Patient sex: M
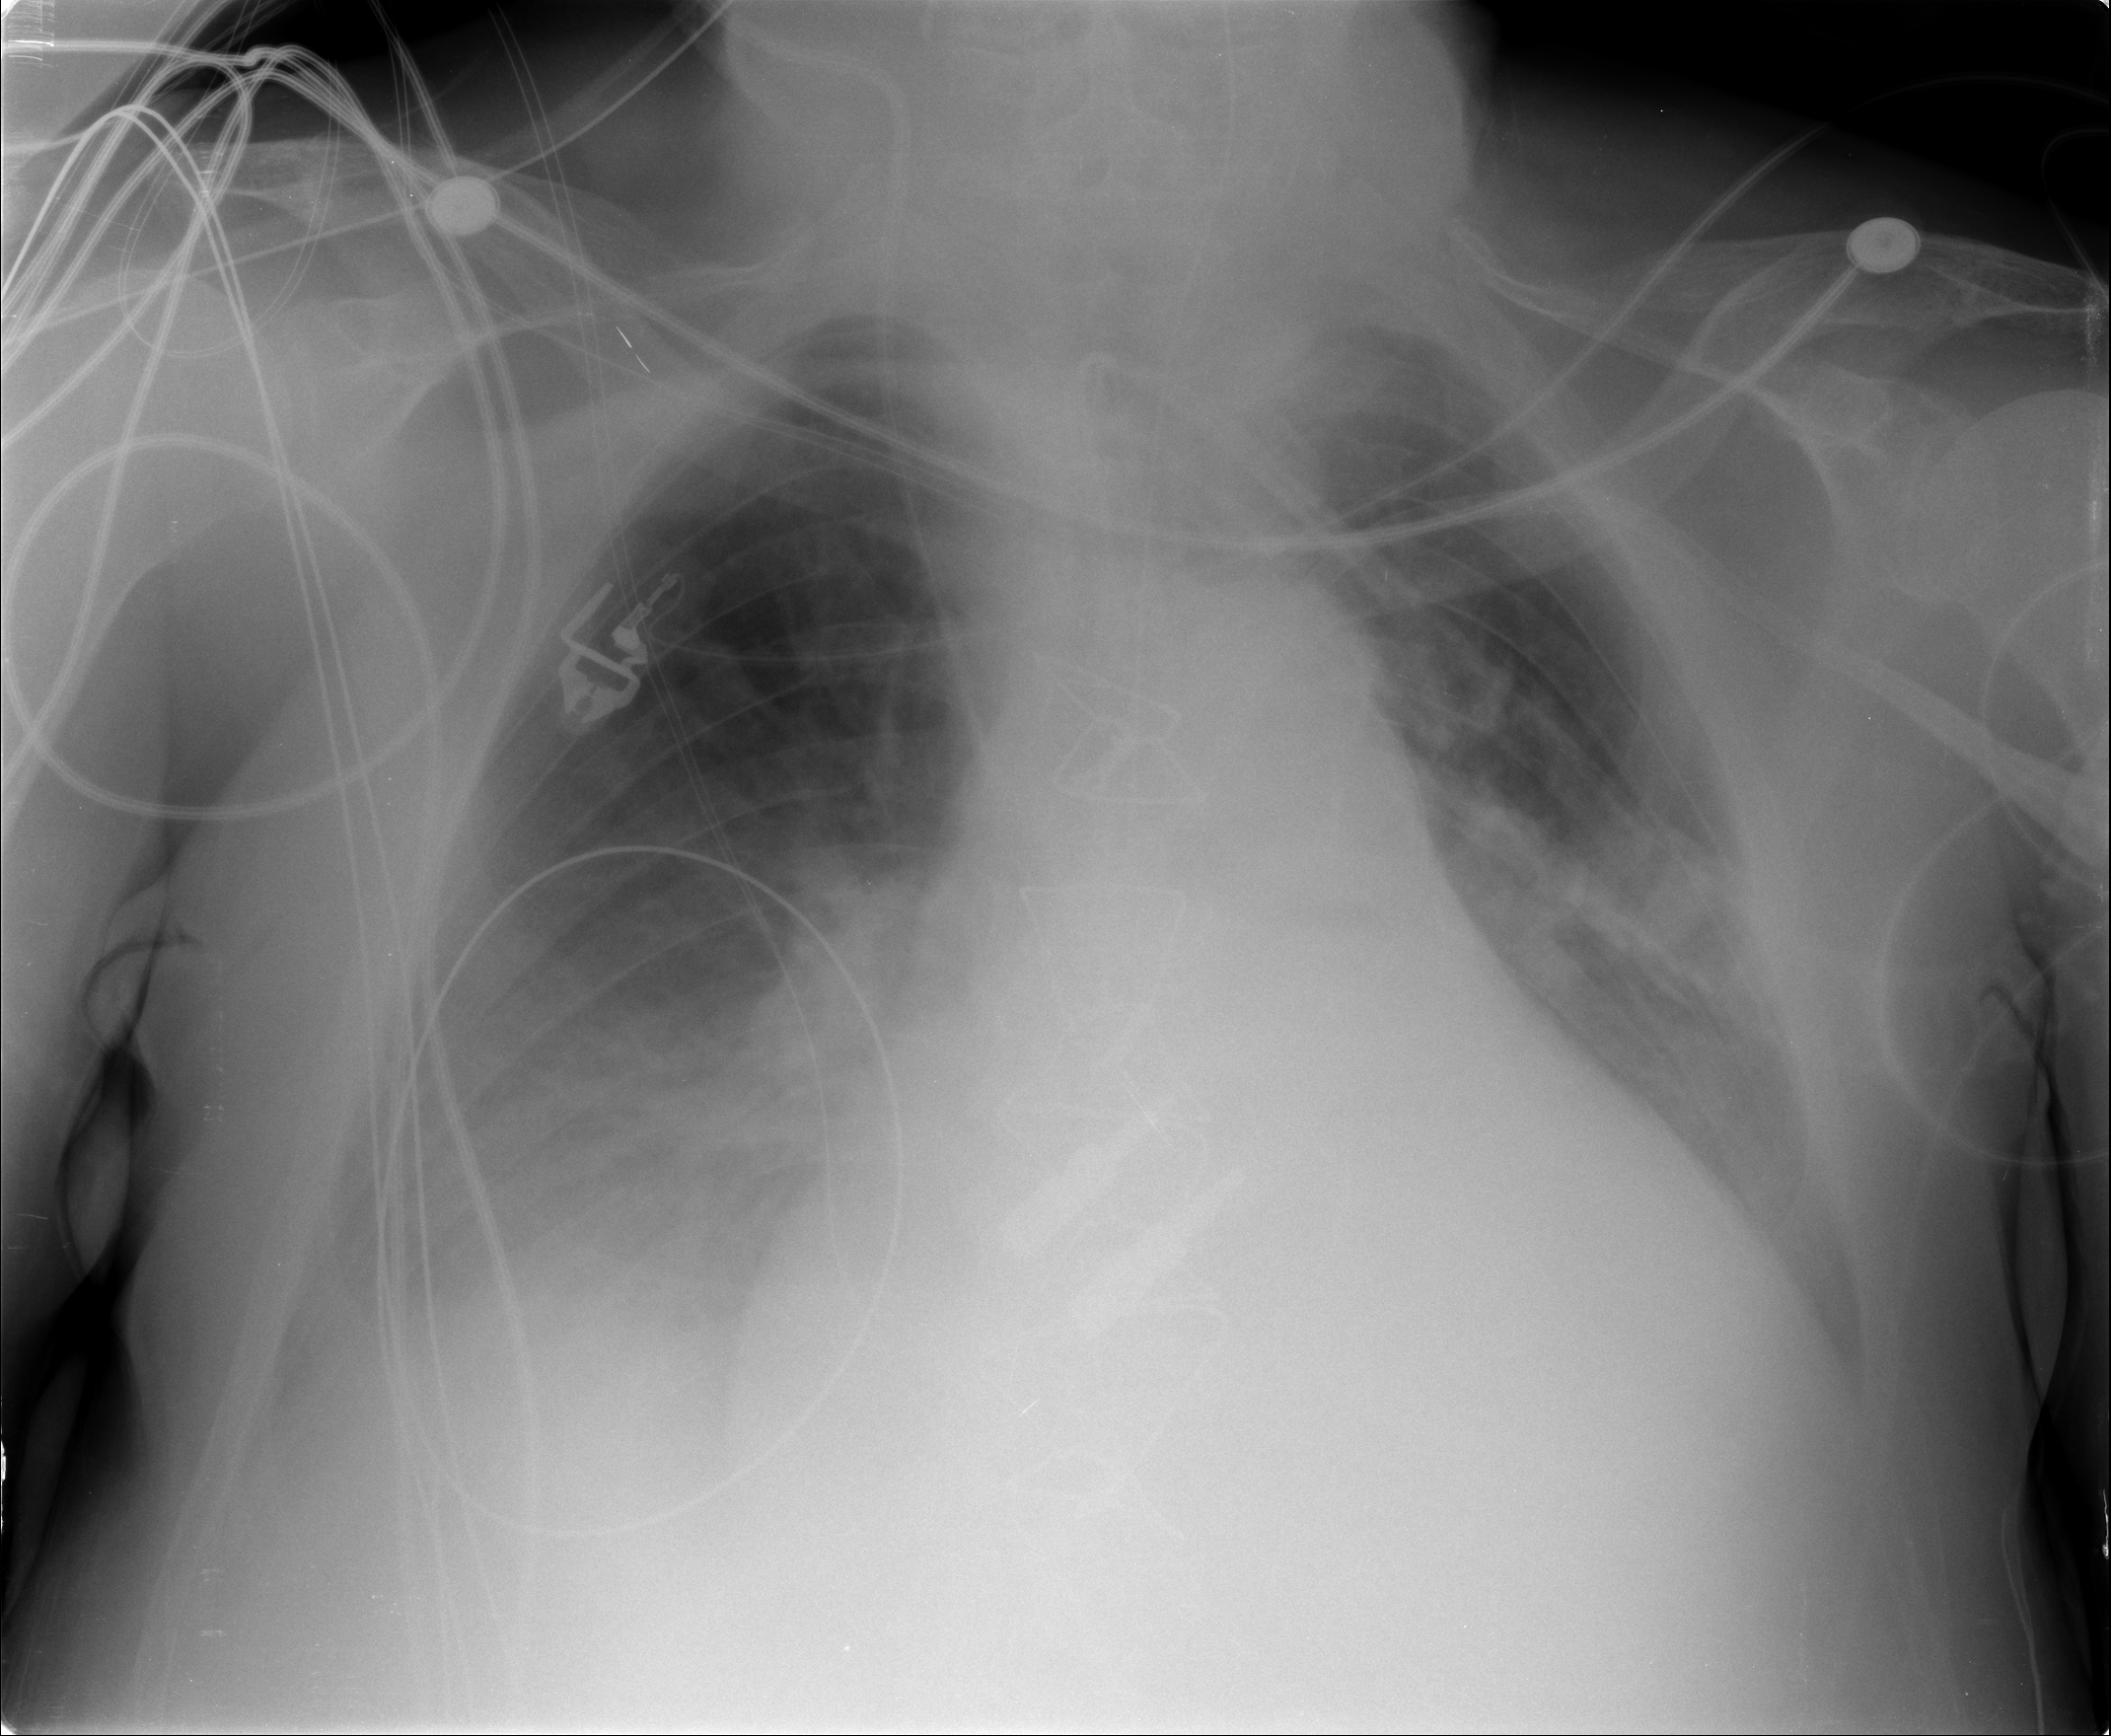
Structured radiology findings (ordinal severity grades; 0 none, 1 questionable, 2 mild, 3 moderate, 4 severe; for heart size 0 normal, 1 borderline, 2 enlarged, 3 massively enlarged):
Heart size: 2
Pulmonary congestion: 2
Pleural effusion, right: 2
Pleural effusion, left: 2
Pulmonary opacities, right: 2
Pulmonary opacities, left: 1
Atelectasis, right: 2
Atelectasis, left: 2